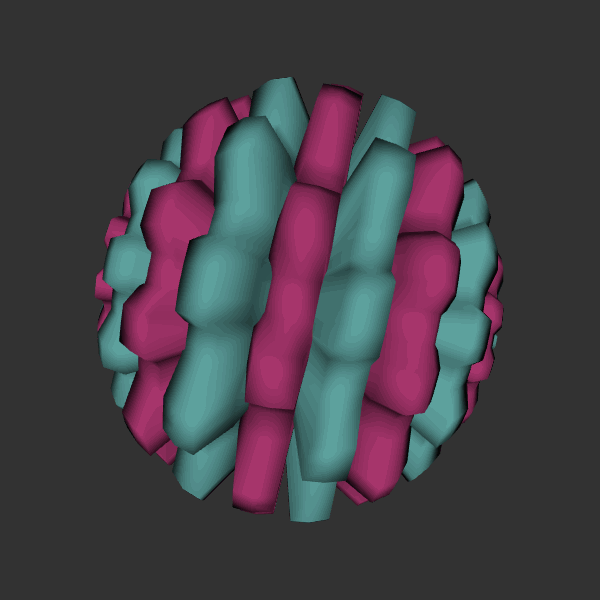
Background: dark